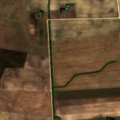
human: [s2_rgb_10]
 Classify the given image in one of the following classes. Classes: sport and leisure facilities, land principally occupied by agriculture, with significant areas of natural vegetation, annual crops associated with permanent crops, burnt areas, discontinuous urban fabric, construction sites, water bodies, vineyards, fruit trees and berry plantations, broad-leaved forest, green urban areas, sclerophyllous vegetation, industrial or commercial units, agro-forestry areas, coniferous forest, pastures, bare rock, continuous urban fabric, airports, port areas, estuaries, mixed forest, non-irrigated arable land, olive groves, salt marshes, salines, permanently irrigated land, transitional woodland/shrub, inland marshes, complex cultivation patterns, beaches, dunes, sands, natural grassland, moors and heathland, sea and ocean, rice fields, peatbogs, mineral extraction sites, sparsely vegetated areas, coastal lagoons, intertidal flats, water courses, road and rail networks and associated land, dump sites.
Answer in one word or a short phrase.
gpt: non-irrigated arable land